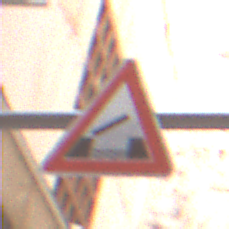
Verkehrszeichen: BeweglicheBruecke
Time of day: Midday
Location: Outdoor (Urban)
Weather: PartlyCloudy
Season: NotSpecified
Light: Natural